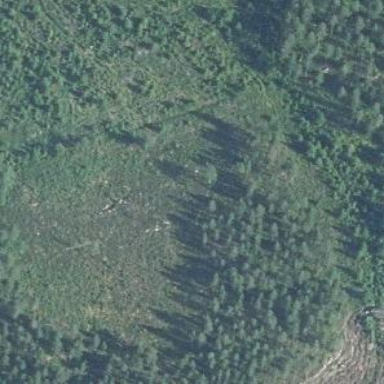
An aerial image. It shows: Forest area.